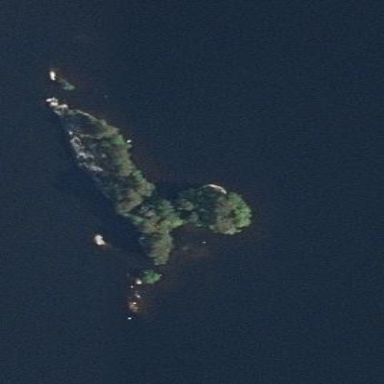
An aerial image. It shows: Islet.